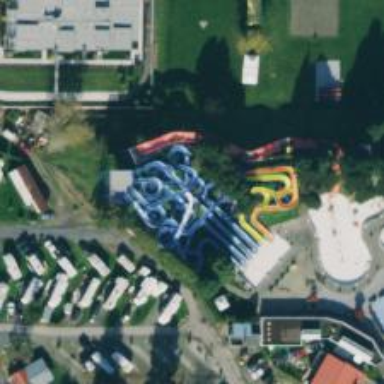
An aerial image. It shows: Water slide attraction.